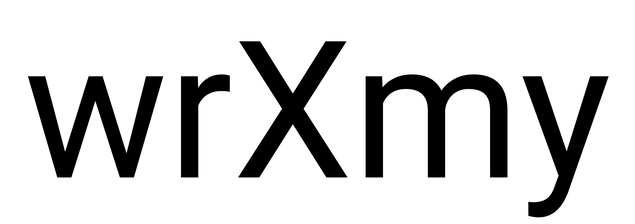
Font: Roboto_Regular